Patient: sex M, age 78
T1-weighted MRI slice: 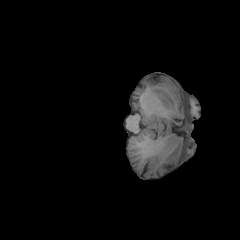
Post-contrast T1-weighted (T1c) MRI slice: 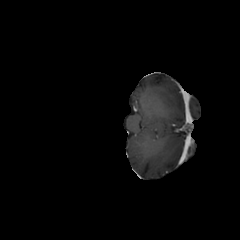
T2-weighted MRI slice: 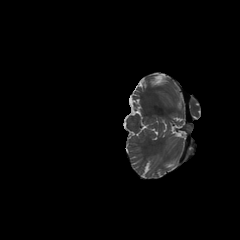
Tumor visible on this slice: no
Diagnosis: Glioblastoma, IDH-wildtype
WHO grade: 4